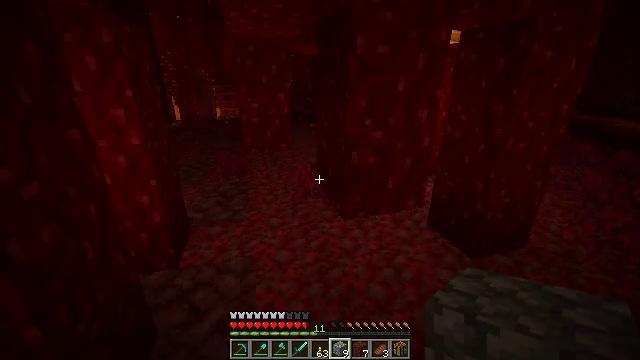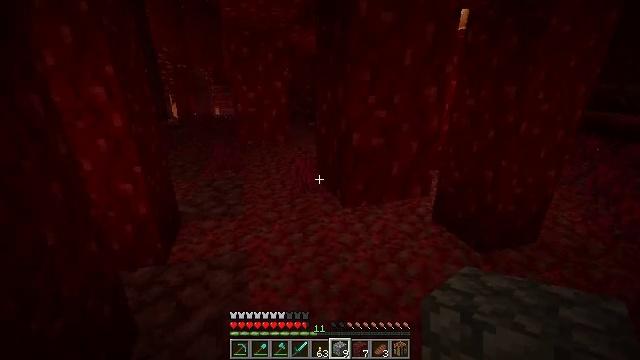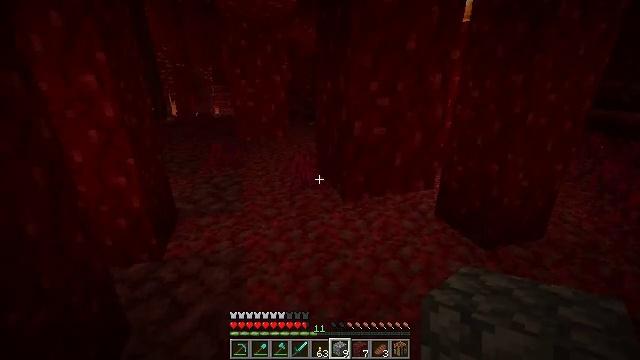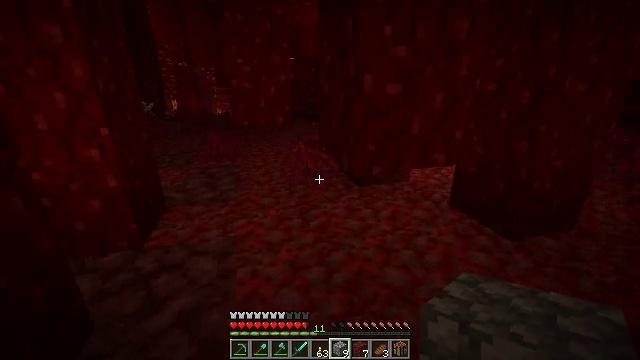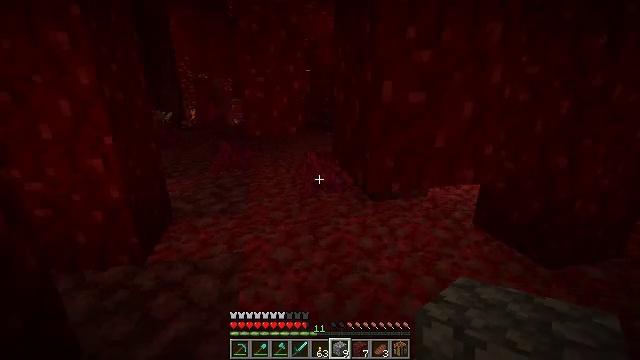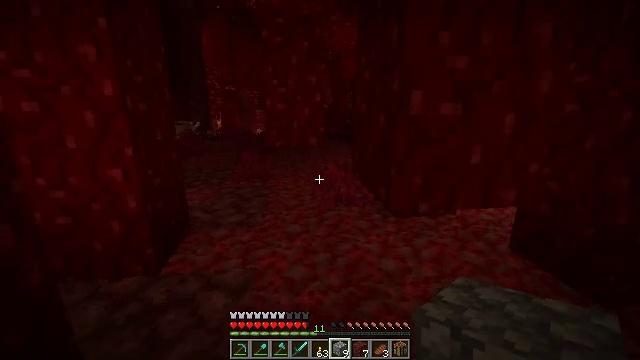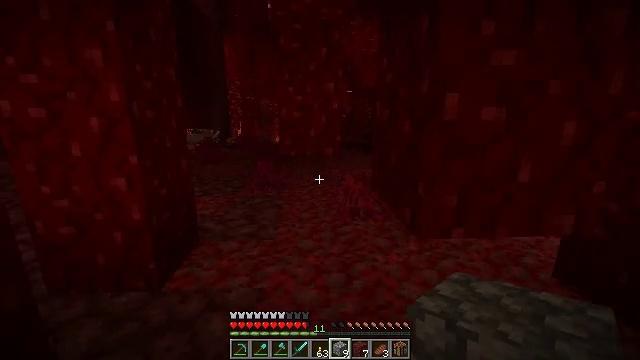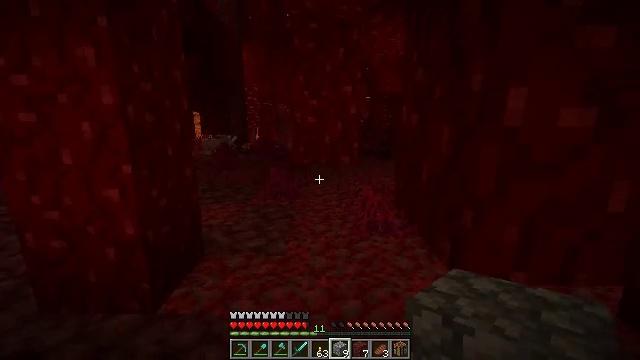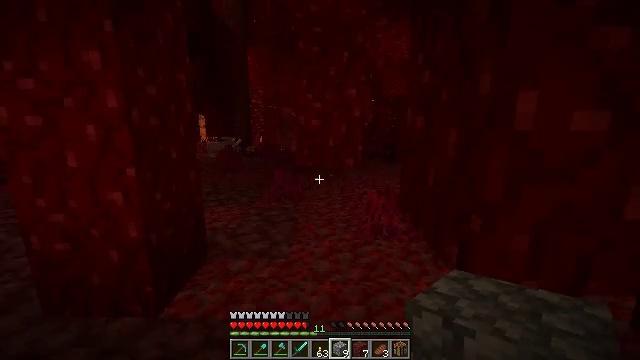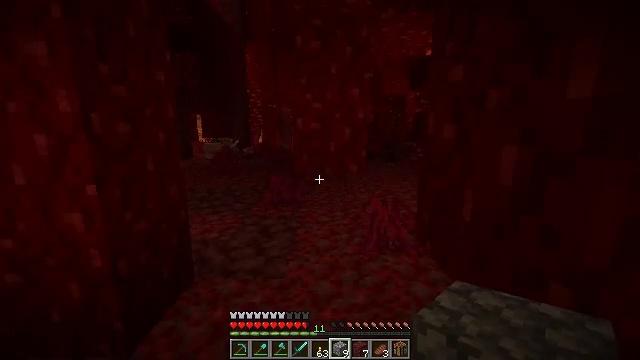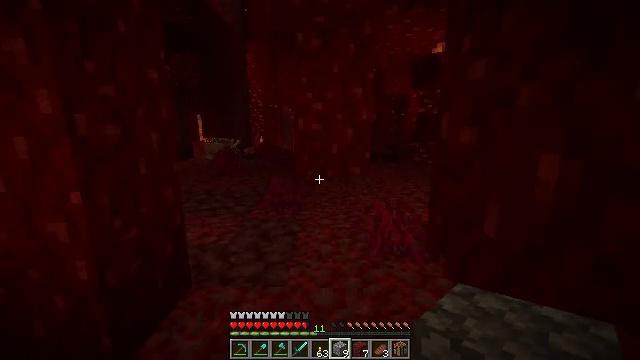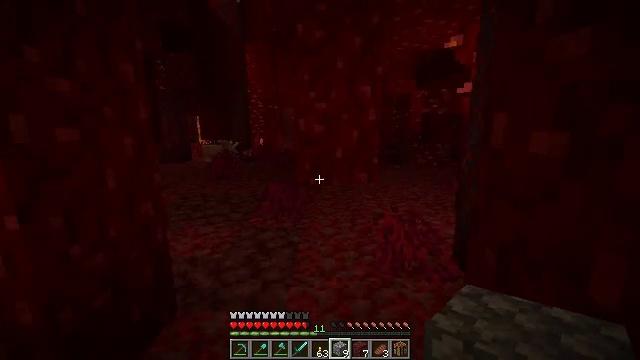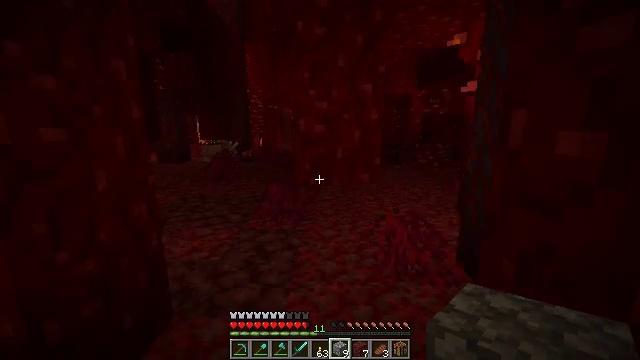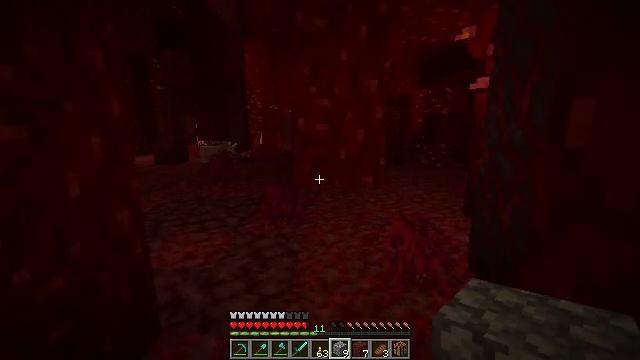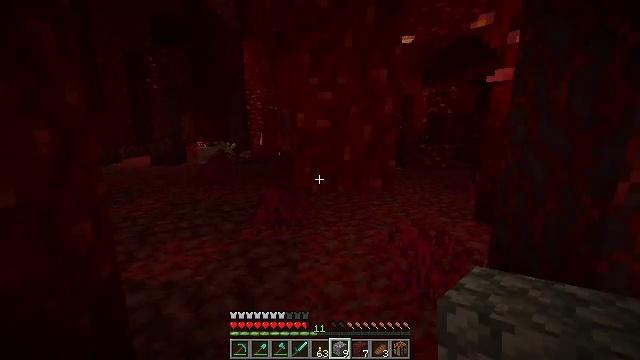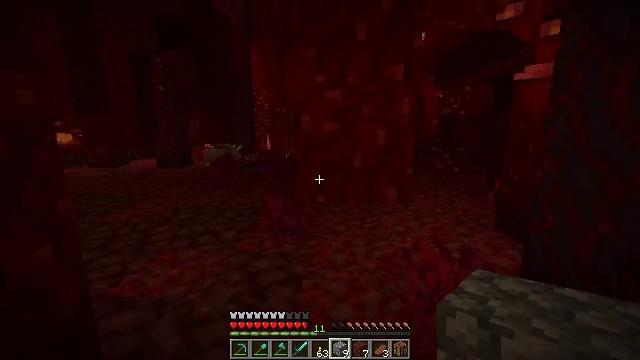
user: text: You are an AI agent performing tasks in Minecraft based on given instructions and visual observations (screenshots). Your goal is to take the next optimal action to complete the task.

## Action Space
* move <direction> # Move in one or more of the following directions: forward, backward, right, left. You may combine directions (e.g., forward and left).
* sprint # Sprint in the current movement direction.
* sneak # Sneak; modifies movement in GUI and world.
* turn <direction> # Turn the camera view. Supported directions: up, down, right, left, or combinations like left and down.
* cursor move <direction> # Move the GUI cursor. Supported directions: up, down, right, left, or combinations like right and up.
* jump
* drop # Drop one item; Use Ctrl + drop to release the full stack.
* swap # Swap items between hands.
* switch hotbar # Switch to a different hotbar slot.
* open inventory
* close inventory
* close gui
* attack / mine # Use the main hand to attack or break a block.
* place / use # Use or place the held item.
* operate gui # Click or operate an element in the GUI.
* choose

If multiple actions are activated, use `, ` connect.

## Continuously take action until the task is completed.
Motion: motion action
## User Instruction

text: Harvest crimson roots from the Nether terrain.
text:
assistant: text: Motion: move forward
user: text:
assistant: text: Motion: move forward
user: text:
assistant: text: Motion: move forward, turn up
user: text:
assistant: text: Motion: move forward, turn left and up
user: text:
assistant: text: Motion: move forward, turn left and up
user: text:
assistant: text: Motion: move forward, turn left and up
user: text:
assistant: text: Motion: move forward, turn left and up
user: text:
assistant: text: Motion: move forward
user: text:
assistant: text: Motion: move forward
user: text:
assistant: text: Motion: move forward
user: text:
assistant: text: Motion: move forward
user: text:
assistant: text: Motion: move forward
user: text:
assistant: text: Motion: move forward
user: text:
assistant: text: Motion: move forward
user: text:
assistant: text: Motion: move forward, turn left
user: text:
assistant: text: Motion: move forward
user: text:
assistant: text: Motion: move forward
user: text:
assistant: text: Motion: move forward
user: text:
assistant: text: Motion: move forward and move left
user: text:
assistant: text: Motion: move forward and move left
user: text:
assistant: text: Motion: move forward and move left
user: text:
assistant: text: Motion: move forward and move left
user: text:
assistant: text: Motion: move forward and move left
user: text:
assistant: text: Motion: move forward and move left, turn left
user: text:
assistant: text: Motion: move forward, turn left
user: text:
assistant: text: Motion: move forward
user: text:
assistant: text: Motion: move forward
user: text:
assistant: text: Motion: move forward
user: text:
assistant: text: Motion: move forward
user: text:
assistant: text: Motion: move forward